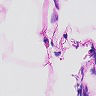
Metastatic tissue present: no